Question: I am following the design of a Game Object architecture <URL>.
As a quick summary, the Game Object class can contain multiple Attribute and Behaviour subclass instances. Game objects are also contained within a Scene class. This diagram may clarify things:

The Behaviour subclasses need to be able to access their parent Game Object class. This is required as the behaviours need to be able to read and write to various attributes and subscribe to receive events from the game object. Some behaviours may also need to access their parent game object's scene so that they can instantiate other game objects.
I am presently using shared pointers and weak pointers. For example, the Game Object class contains a 'vector<shared_ptr<Attribute>>' and 'vector<shared_ptr<Behaviour>>'. The Behaviour and Attribute classes then both contain a 'weak_ptr<GameObject>'. This breaks the reference cycle.
Now, if a behaviour wants to access the scene, it needs to perform a few nested weak pointer locks:
'''
if (std::shared_ptr<GameObject> sharedGameObject = GetGameObject().lock())
{
if (std::shared_ptr<Scene> sharedScene = sharedGameObject->GetScene().lock())
{
// Do something with the scene.
}
}
'''
This can get a little messy. If we need to access the Application class then 3 nested locks are required. This is obviously not required when using raw pointers. Am I using the right smart pointers? If I am, is there anything that I can do to tidy this up or is this something that I'm just going to have to live with?
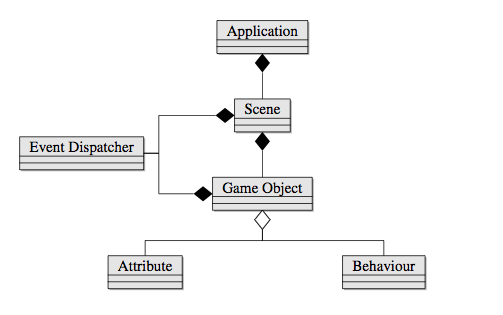
Answer: Do you really want smart pointers here. From a first guess,
based on the design hierarchy (and the names):
- If this is a typical hierarchy, there will be only one
'Application', which will not be allocated dynamically, but will
be a local variable in 'main'. So there would never be a smart
pointer to it. - All of the 'Scene' belong to 'Application', so it's clear from the design
who owns what. In both cases, it's a 1 to n relationship, which
means that the pointers in the owning object will need to be in
containers. You could use 'std::unique_ptr', but it doesn't
really seem necessary; in fact, it seems slightly obfuscating:
to delete an object, you don't use 'delete', you 'erase' it from
the container. (On the other hand, with raw pointers, you do
have to both delete and remove it from the container. It's
largely up to you here, although I tend to prefer the simplicity
of raw pointers.)- If these classes represent what I think they do, 'GameObject'
come and go as a result of external events. This is a typical
case where none of the existing smart pointers are relevant.
I would guess that most of the 'GameObject' are created by
'Scene' in response to an event; some might be created by other
'GameObject'. But once created, they manage their own lifetime,
and will probably be deleted by a 'delete this' in their event
handler. (Of course, all objects interested in their lifetime
will have to register as observers, using the observer pattern.
But this will be the case anyway.)- The 'EventDispatcher' doubtlessly has pointers to any objects
interested in events, but these are for navigation. They should
be smart pointers. It is the responsibility of each
object to enrol and disenrol with the 'EventDispatcher'
according to the events it's interested in--rather
obviously, it will disenrol for everything in the destructor,
because dead objects aren't interested in any events, but it
will also (probably) enrol and disenrol at various other times
as well.
Note that the necessity of a 'weak_ptr' is generally a good
indication that reference counted pointers are not the solution
you're looking for.